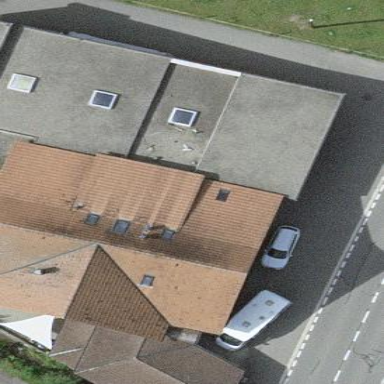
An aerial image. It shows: Residential building.